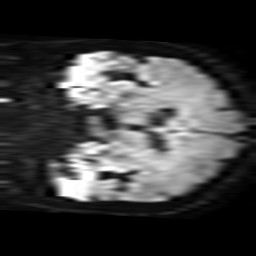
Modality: TRACE
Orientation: coronal
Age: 74
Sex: male
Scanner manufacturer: philips
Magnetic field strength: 3 T
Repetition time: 4.634 s
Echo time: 0.07409 s